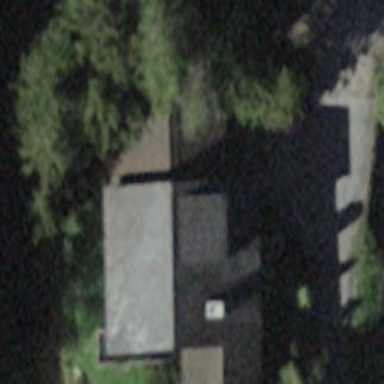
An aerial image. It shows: Building with tiled roof.